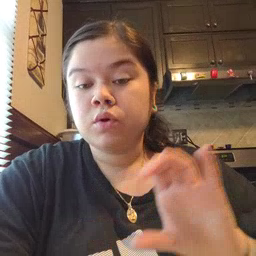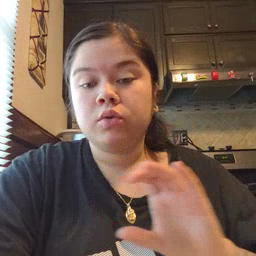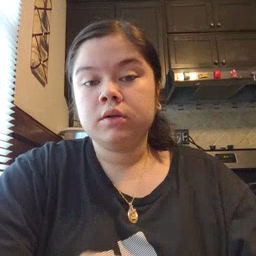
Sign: chocolate